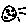
Label: moon